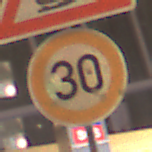
Verkehrszeichen: Geschwindigkeit30
Zusatzzeichen oben: Bahnuebergang
Umgebung: Indoor, Urban
Tageszeit: NotSpecified
Wetter: NotSpecified
Licht: Artificial
Jahreszeit: NotSpecified
Kontrast: MediumContrast